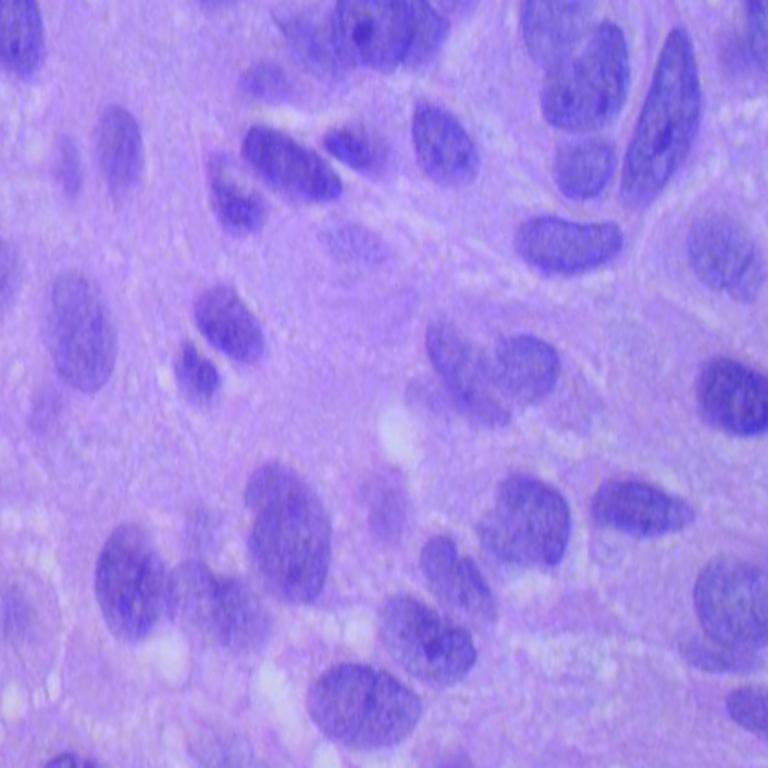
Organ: lung
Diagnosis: squamous carcinomas